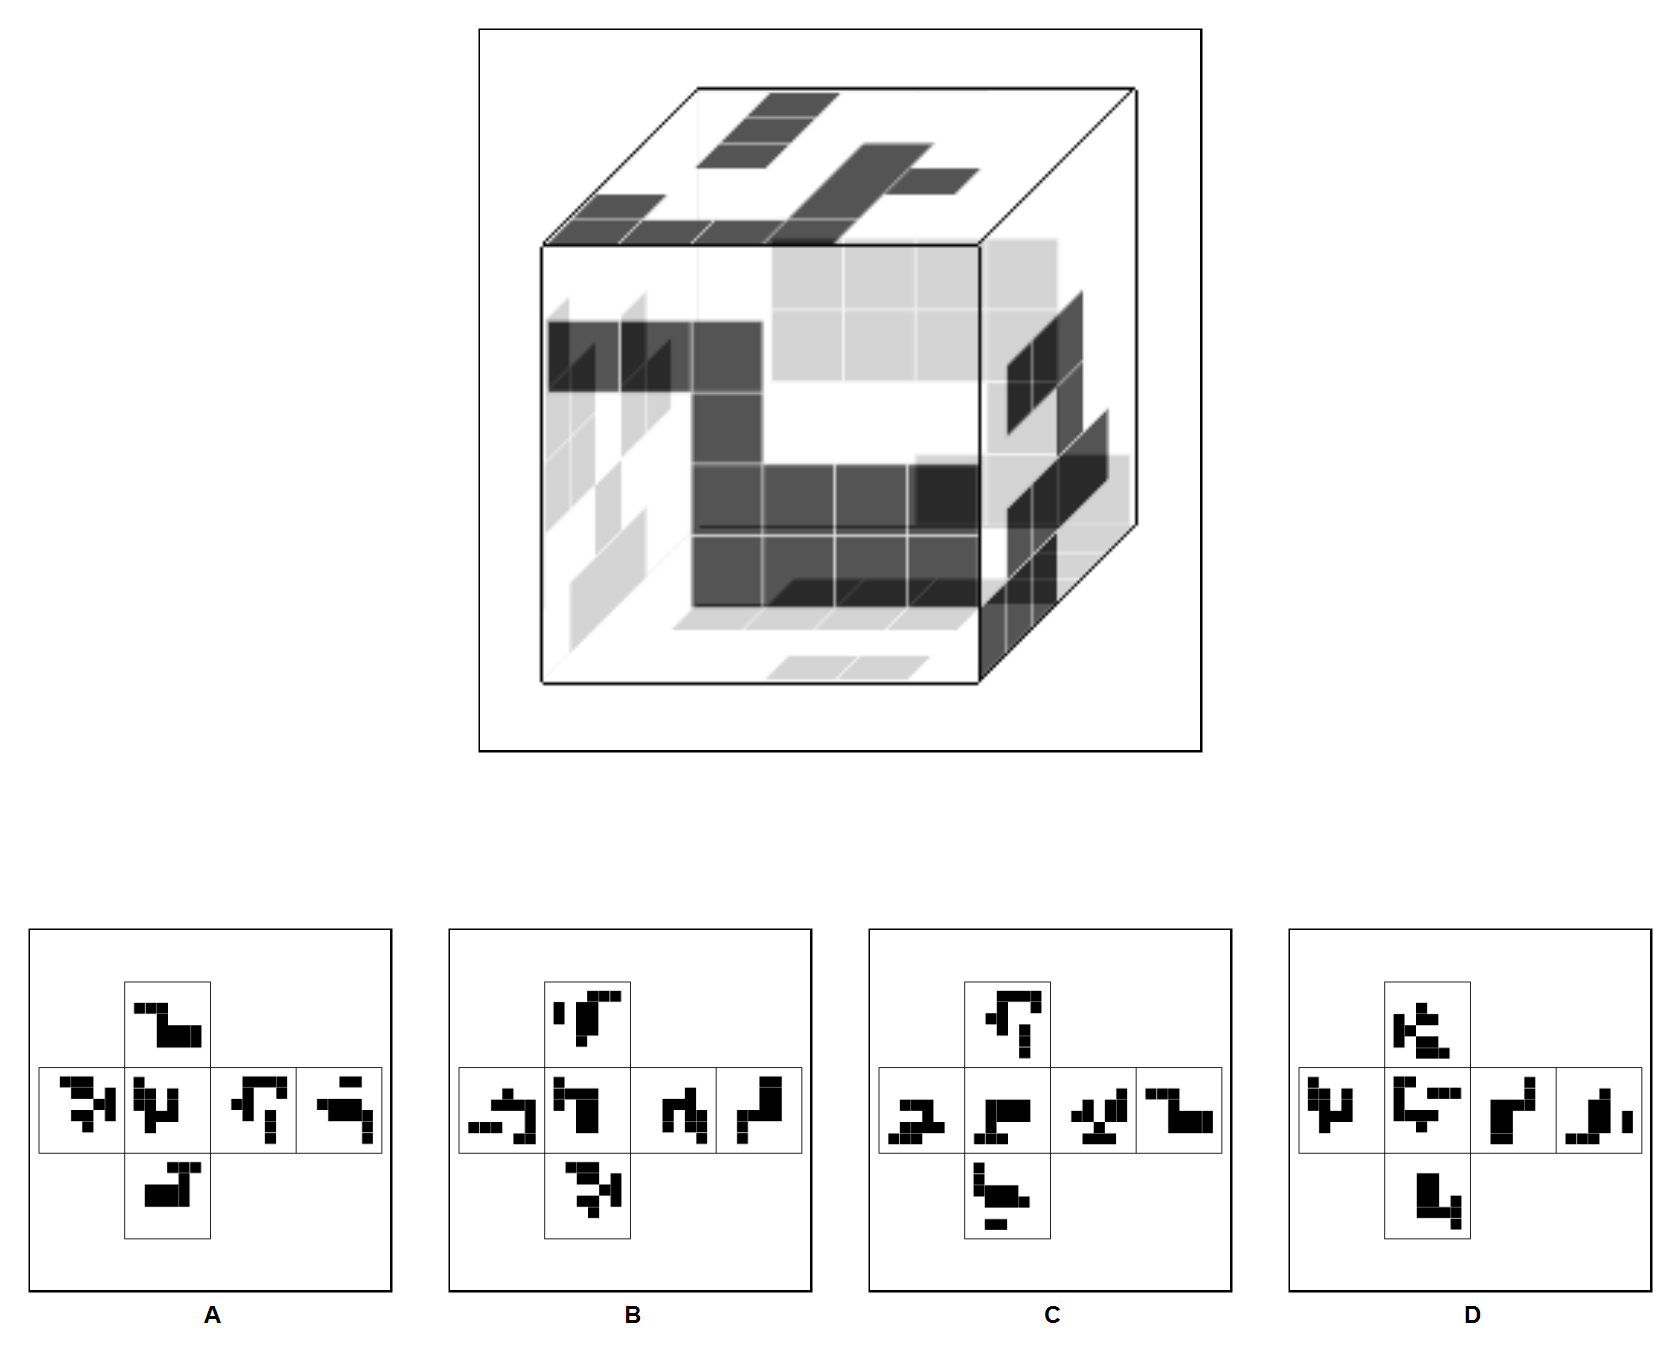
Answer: C